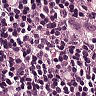
Metastatic tissue present: yes